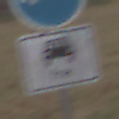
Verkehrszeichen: MehrfachbesetzePersonenkraftwagenFrei
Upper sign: Busssonderstreifen
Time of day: Midday
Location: Outdoor (Suburban)
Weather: Overcast
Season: NotSpecified
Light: Natural